Question: I have installed fiddler on server named 'server1.corp.mycompany.net'. When i browse from my local machine to 'https://server1/default.aspx', it does not capture the traffic. But if i open IE on the server and browse 'https://server1/default.aspx', it works.
I have enabled "Capture https traffic". This is how it looks like:

Am i missing something?
I am using 'Fiddler4'.
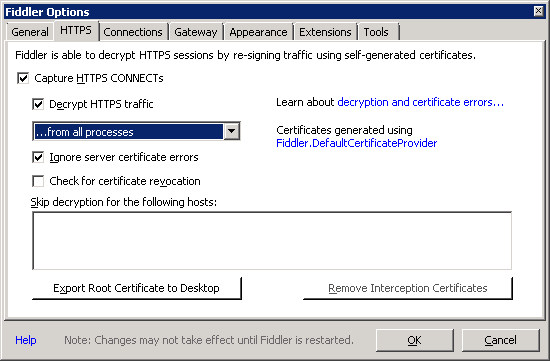
Answer: You would need to install Fiddler on your local machine if you expect to capture traffic to the server from your local machine. That's how Fiddler works by default, it only captures traffic originating from browsers on your computer.
If you wanted to inspect all traffic coming to the server, then something like Wireshark would be more appropriate.